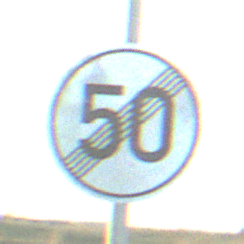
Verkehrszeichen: EndeGeschwindigkeit50
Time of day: SunriseSunset
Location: Outdoor (Nature)
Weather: PartlyCloudy
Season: NotSpecified
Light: Natural